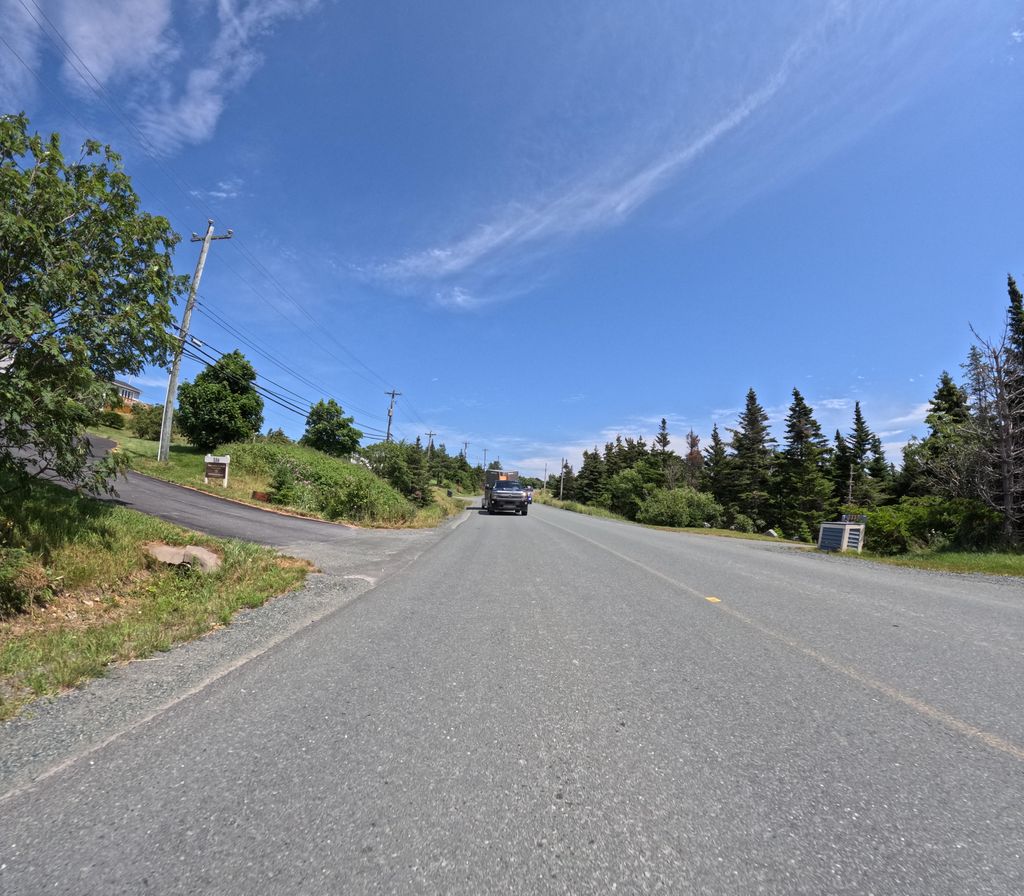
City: st_johns